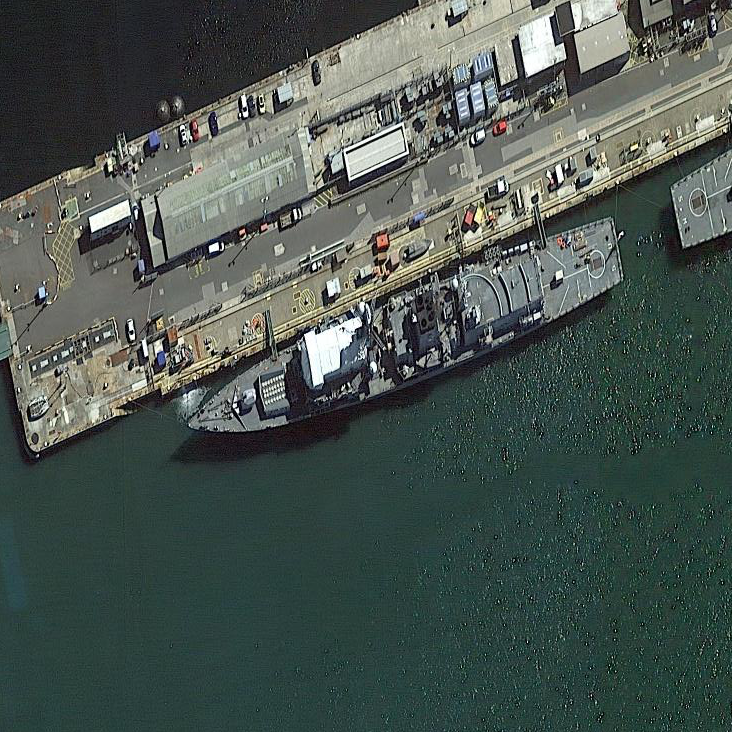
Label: destroyer